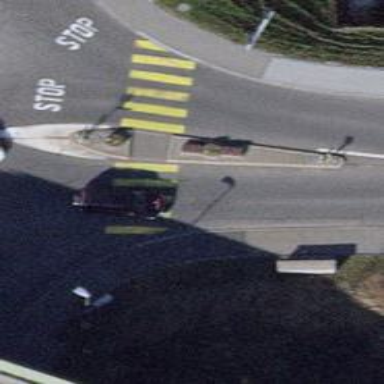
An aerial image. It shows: Marked road crossing with pedestrian island.